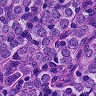
Metastatic tissue present: yes